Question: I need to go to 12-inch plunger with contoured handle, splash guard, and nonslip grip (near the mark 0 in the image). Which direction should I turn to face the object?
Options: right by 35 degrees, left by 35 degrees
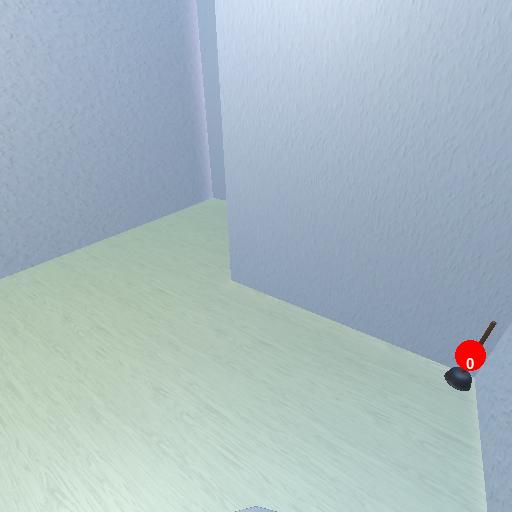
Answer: right by 35 degrees